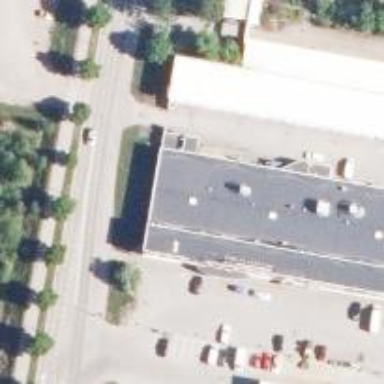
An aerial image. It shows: Veterinary facility.